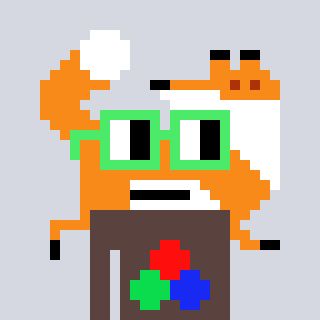
a pixel art character with square light green glasses, a fox-shaped head and a darkbrown-colored body on a cool background